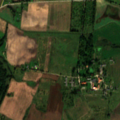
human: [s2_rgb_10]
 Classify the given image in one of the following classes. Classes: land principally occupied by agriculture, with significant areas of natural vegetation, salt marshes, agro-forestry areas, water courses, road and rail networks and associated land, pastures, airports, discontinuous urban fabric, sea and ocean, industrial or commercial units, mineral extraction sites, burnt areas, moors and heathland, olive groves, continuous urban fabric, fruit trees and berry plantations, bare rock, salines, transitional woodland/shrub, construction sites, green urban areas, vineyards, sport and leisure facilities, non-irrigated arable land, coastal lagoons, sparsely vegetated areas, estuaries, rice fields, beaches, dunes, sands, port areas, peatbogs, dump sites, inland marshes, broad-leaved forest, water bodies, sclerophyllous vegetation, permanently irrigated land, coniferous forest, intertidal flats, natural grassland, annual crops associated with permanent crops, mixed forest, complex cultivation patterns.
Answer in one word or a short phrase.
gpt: industrial or commercial units, non-irrigated arable land, pastures, complex cultivation patterns, broad-leaved forest